Field crop: tomato
Growth stage: 1
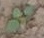
Species: solanum